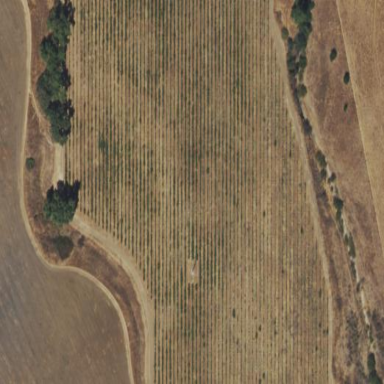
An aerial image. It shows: Vineyard with grape crops.